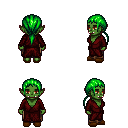
a pixel art fantasy rpg character, female body template, orc, green skin, red robe, robe skirt, green ponytail hairstyle, brown slippers, four views (front, back, left, right), 2x2 character sprite sheet, small pixel art, hard edges, no anti-aliasing